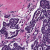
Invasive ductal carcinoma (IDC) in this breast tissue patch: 1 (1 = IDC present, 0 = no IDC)